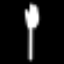
Label: fork